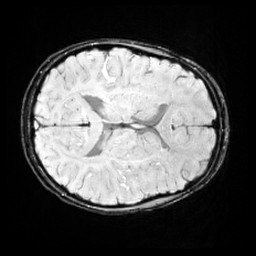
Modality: SWI
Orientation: axial
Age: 11
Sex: female
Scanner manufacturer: siemens
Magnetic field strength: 3 T
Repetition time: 0.027 s
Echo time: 0.02 s